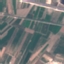
Land use / land cover: PermanentCrop